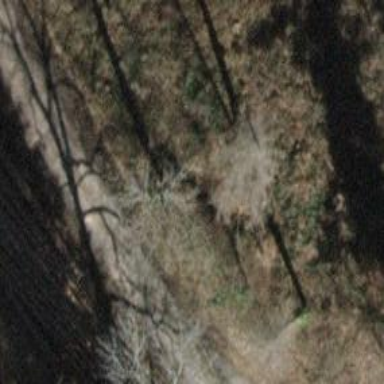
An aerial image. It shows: Gravel track with grade2 quality.